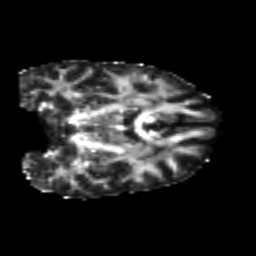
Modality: FA
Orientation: coronal
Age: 23
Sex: female
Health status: healthy
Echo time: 0.074 s